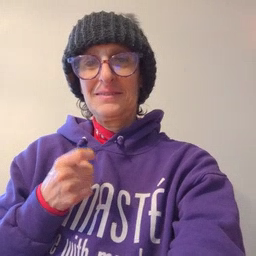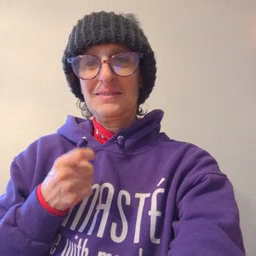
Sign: fast